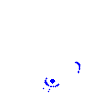
Particle: pion